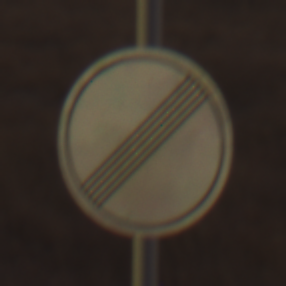
Verkehrszeichen: EndeSaemtlicherBegrenzungen
Umgebung: Outdoor, Nature
Tageszeit: SunriseSunset
Wetter: PartlyCloudy
Licht: Natural
Jahreszeit: NotSpecified
Kontrast: LowContrast